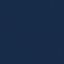
Label: SeaLake